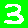
Digit: 3